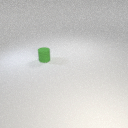
small green rubber cylinder